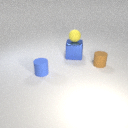
large blue metal cube behind small brown rubber cylinder